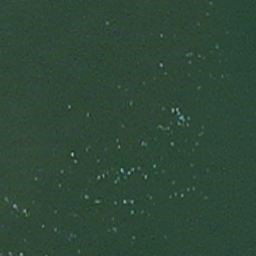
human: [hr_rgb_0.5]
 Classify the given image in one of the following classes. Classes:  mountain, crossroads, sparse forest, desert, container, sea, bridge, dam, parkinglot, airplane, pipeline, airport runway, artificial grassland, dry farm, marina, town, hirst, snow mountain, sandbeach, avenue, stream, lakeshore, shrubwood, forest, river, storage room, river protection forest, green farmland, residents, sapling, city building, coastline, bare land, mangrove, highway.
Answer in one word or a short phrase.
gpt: sea